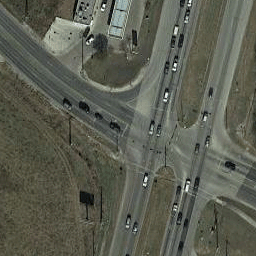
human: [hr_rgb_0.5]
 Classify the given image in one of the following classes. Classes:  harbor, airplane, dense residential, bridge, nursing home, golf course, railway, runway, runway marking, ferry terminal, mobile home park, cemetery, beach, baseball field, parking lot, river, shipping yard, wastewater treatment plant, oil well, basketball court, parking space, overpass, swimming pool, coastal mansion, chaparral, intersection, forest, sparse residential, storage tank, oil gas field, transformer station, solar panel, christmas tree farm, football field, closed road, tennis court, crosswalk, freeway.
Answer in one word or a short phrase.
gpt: intersection